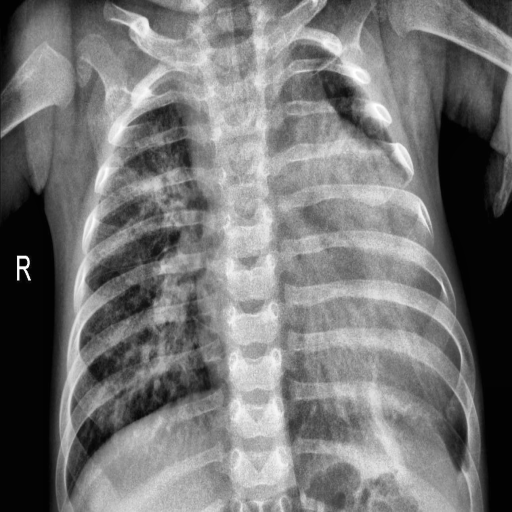
Finding: PNEUMONIA